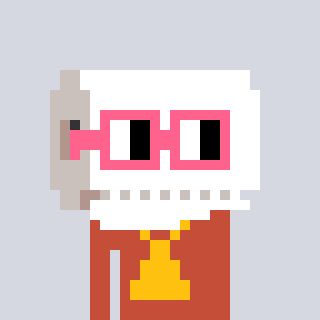
a pixel art character with square pink glasses, a toiletpaper-full-shaped head and a rust-colored body on a cool background